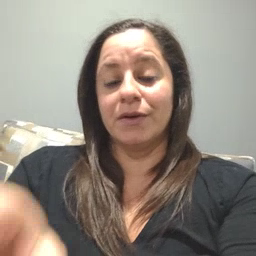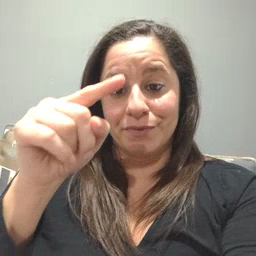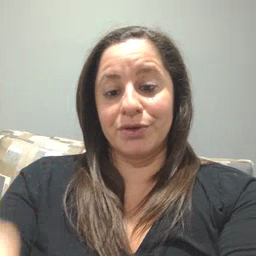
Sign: finger